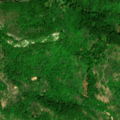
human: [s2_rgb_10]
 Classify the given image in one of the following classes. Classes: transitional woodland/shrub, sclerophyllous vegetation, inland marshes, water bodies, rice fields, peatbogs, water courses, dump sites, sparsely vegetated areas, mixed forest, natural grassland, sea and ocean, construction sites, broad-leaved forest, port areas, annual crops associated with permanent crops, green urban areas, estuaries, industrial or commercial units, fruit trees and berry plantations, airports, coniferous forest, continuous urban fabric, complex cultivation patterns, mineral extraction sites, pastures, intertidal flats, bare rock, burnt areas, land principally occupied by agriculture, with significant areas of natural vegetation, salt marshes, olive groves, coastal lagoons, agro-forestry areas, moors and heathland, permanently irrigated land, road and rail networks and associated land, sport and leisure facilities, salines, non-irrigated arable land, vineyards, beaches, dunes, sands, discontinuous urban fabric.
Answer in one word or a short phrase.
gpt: broad-leaved forest, transitional woodland/shrub